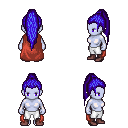
a pixel art fantasy rpg character, female body template, dark elf, purple skin, maroon cape, white pants, blue extra-long topknot hairstyle, maroon shoes, four views (front, back, left, right), 2x2 character sprite sheet, small pixel art, hard edges, no anti-aliasing